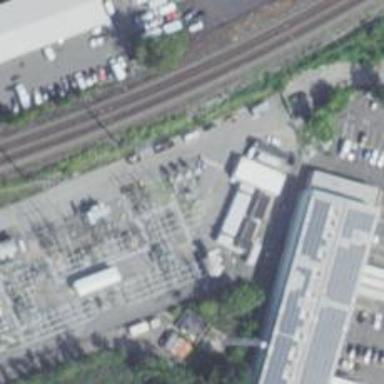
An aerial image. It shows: Switch for power supply.